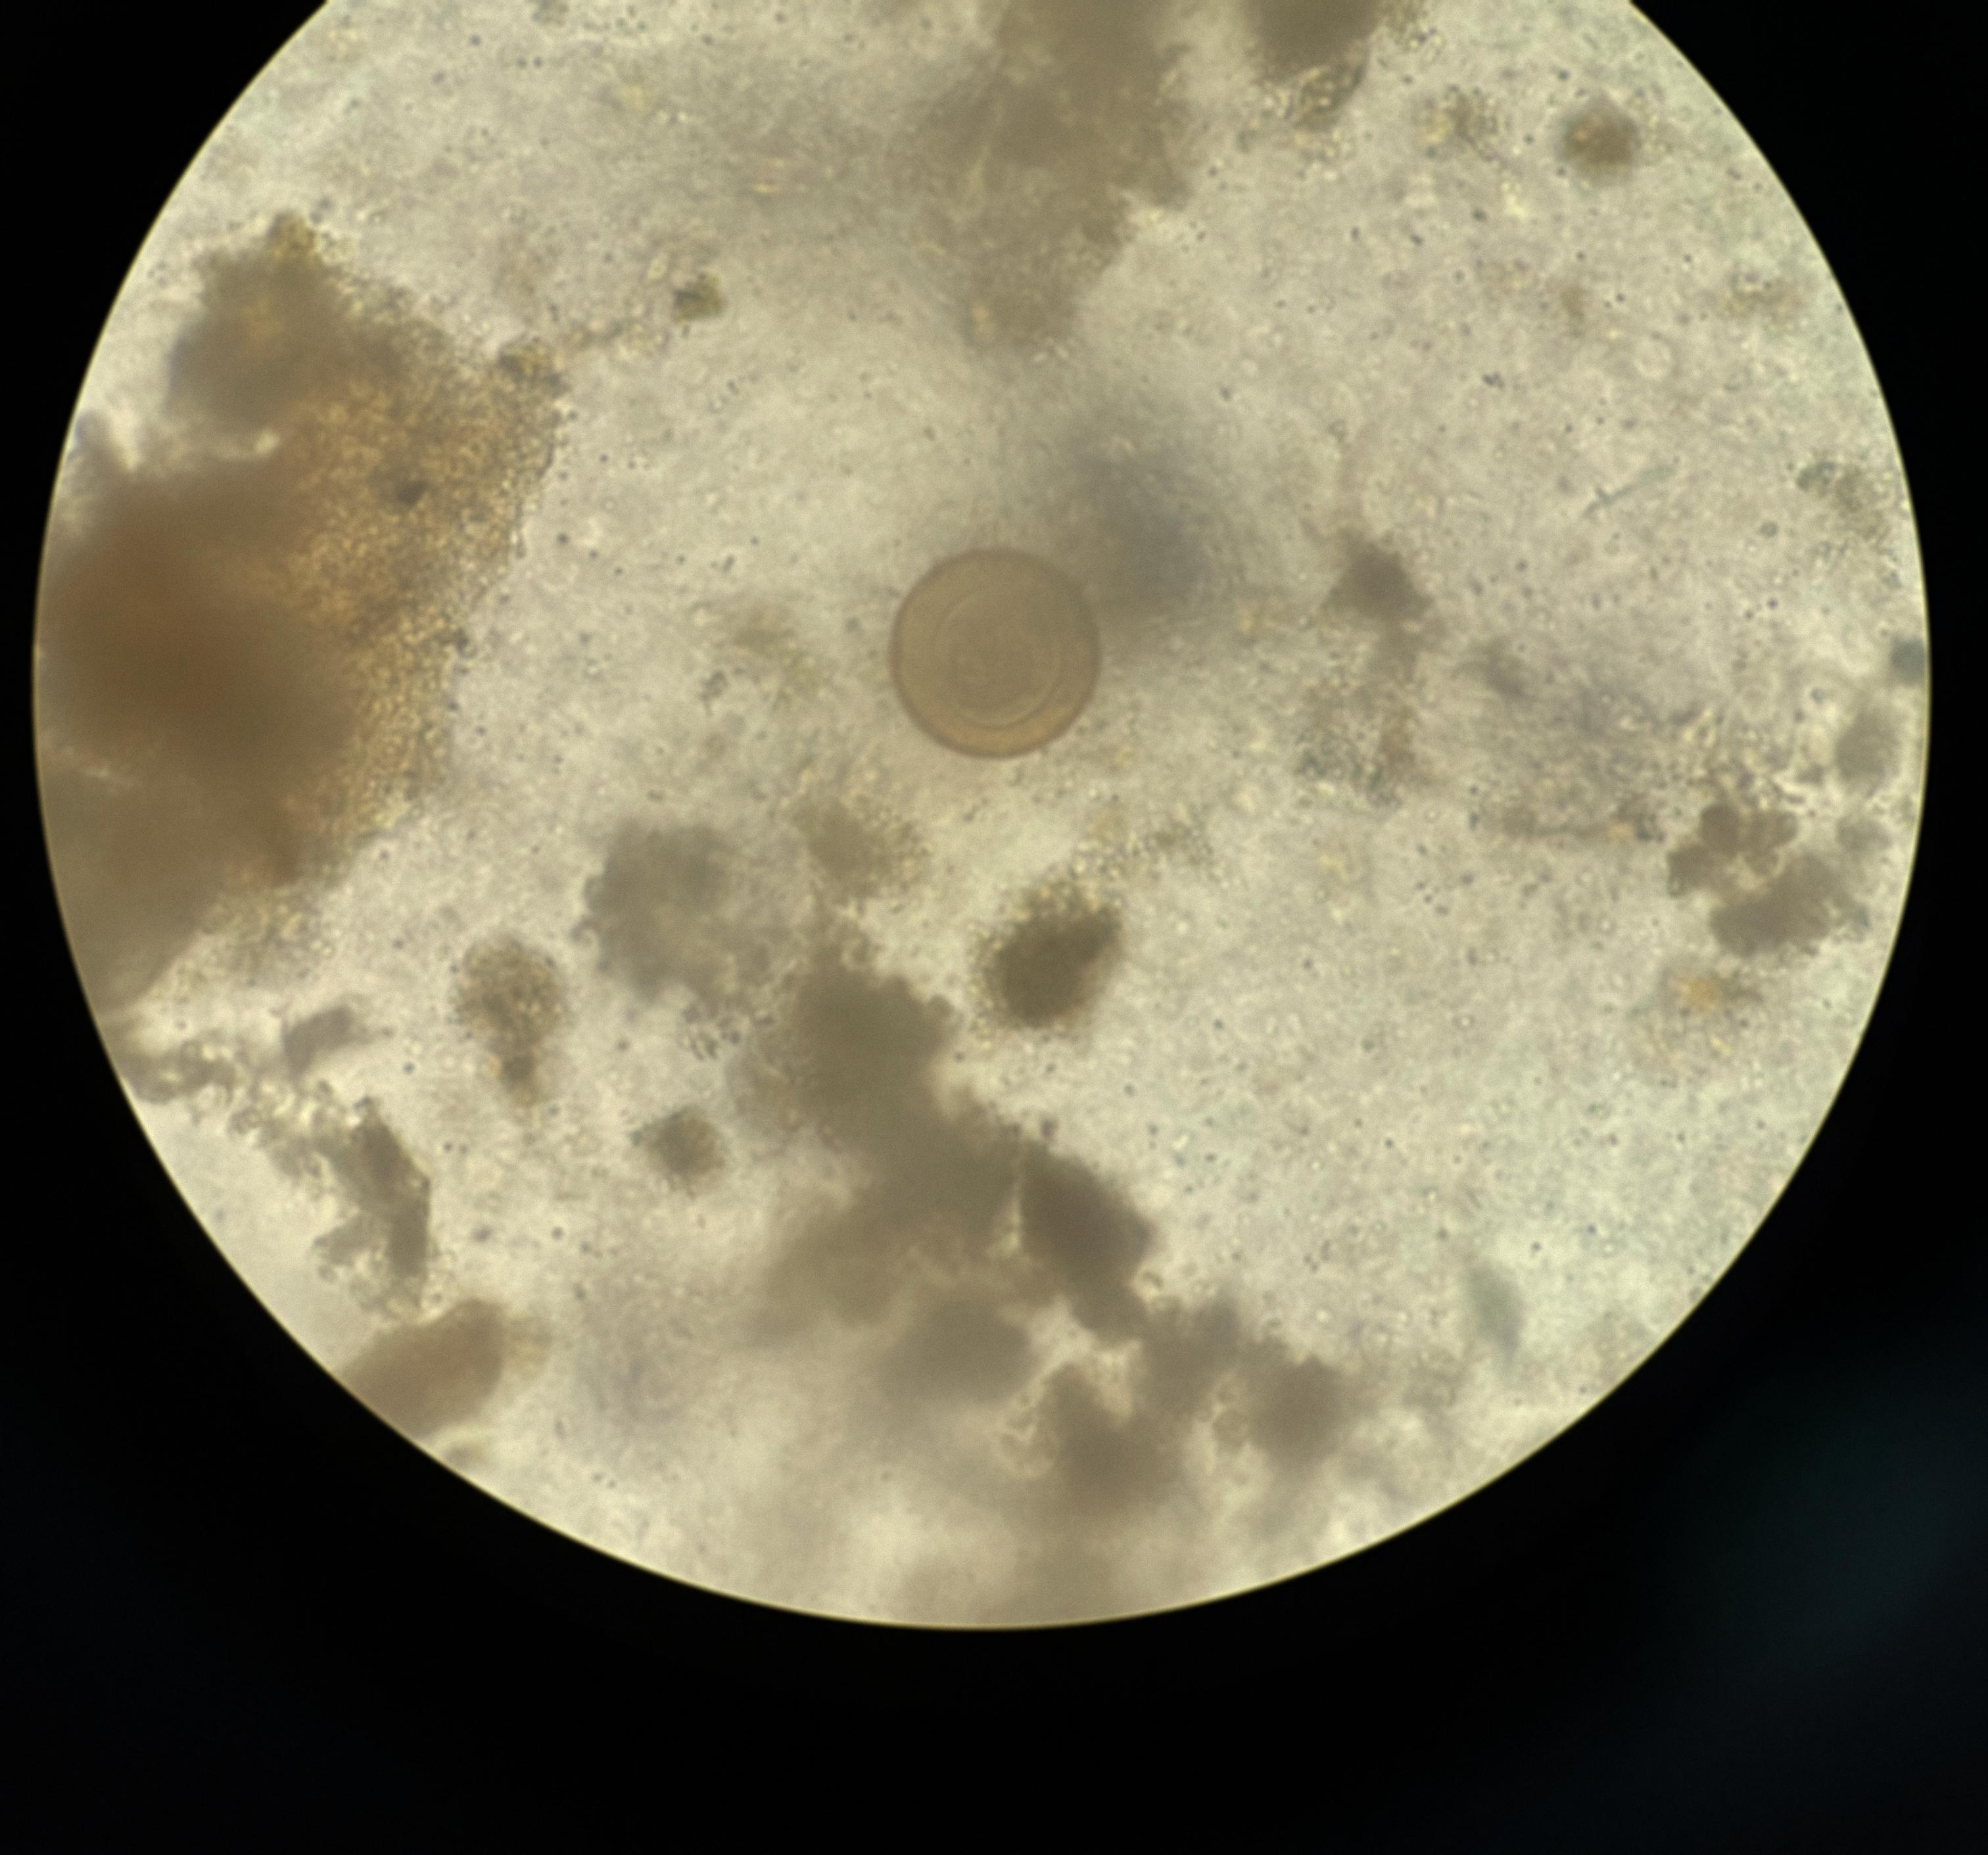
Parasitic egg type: Hymenolepis diminuta